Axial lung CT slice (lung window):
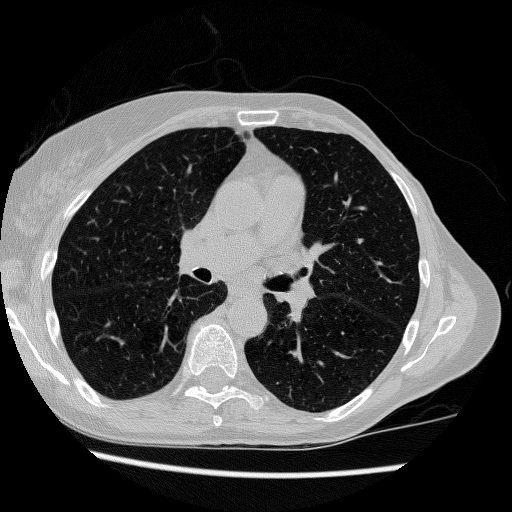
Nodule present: no